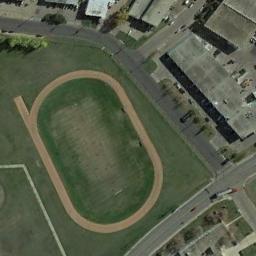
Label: ground_track_field